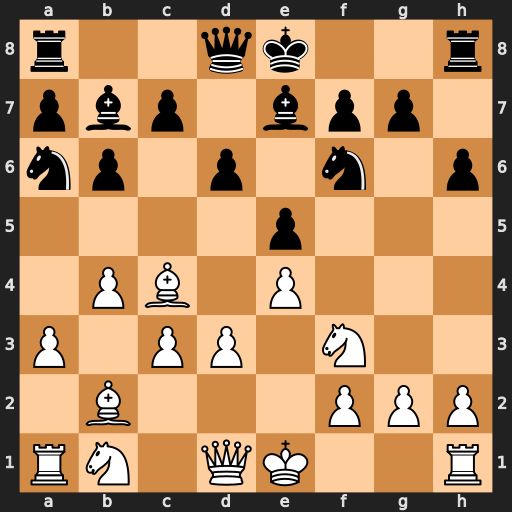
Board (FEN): r2qk2r/pbp1bpp1/np1p1n1p/4p3/1PB1P3/P1PP1N2/1B3PPP/RN1QK2R
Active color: w
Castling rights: KQkq
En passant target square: -
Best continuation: Bxa6 Bxa6 Qa4+ Qd7 Qxa6